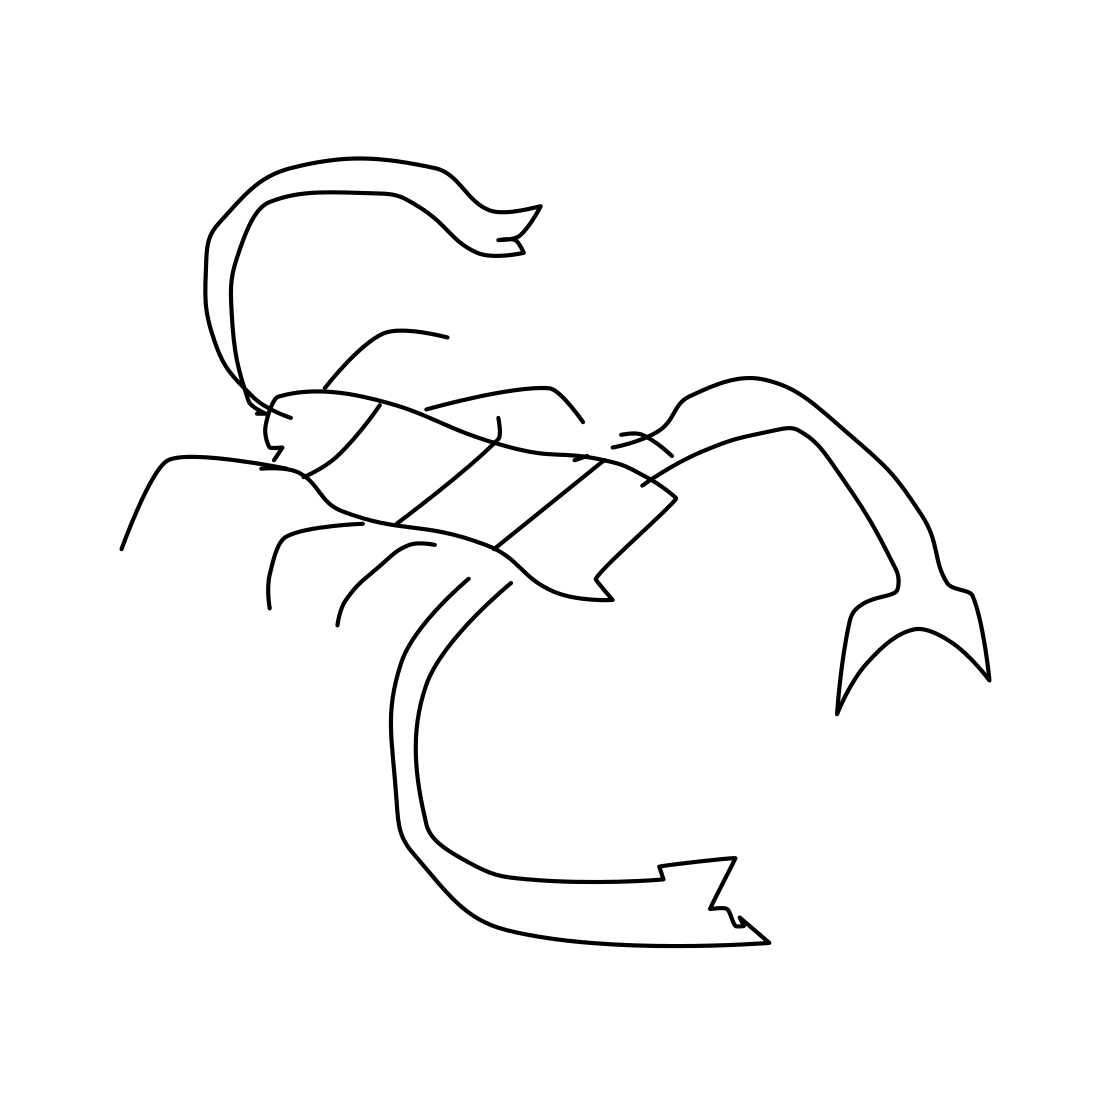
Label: scorpion